Field crop: maize
Growth stage: 2
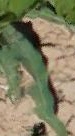
Species: maize